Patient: sex M, age 52
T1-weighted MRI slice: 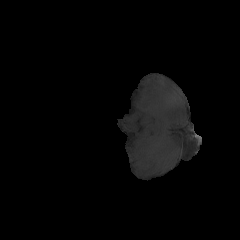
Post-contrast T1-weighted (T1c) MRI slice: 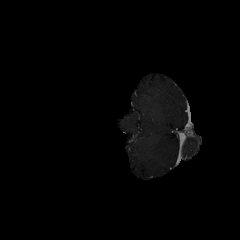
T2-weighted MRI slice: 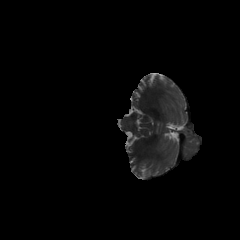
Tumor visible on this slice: no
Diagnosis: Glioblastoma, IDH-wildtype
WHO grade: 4